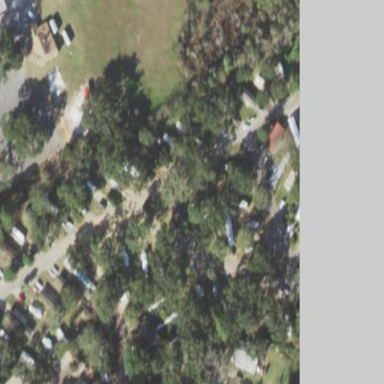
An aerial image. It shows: Residential area designated as trailer park.